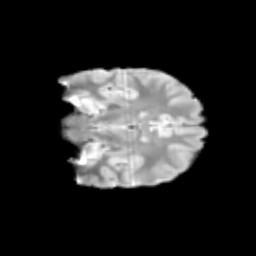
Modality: T2w
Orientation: coronal
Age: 11
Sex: female
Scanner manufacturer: siemens
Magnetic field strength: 3 T
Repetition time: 3.8 s
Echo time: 0.07 s